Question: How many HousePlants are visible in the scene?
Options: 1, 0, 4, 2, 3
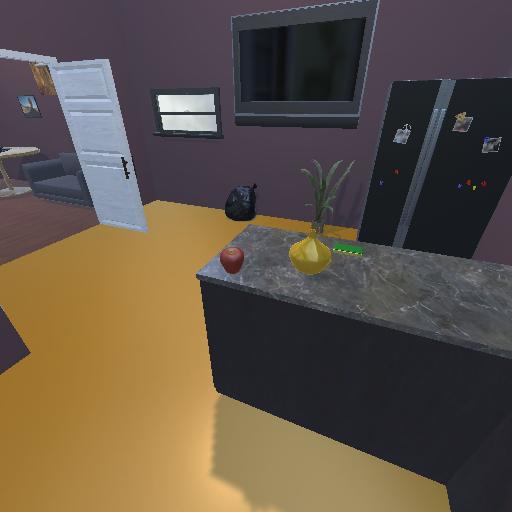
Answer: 1